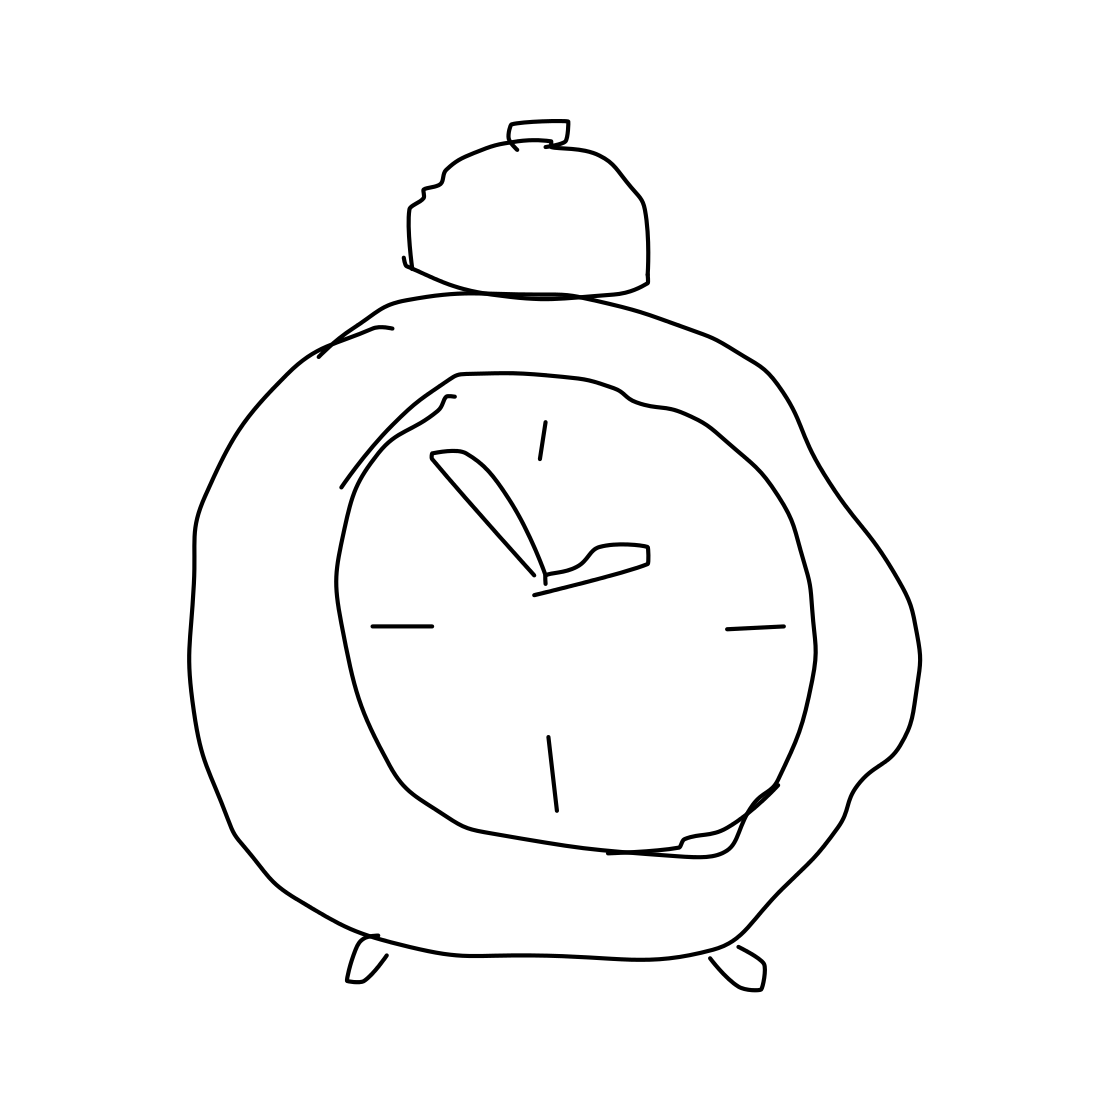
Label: alarm clock